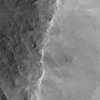
Atmospheric dust classification: not_dusty